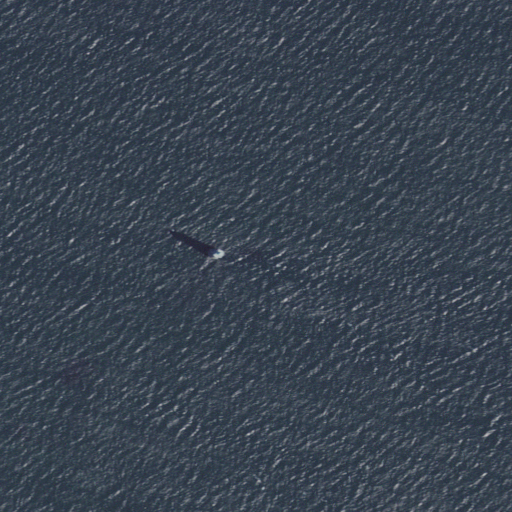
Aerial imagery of bar in Massachusetts named Outer Minot containing only open water